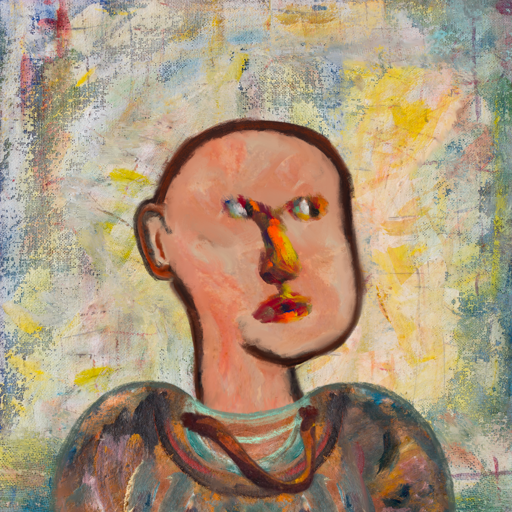
Background: Irani, Head And Neck Side: Roy_Bahadur, Face Side: An_Impression, Bust: Boggyland, Hair Side: Blank, Head Accessory: Blank, Second Necklace: Comrade, Necklace: Blank, Baby: Blank